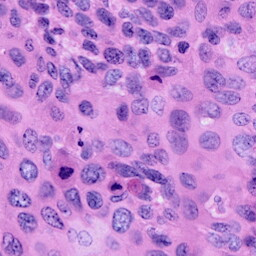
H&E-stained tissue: Cervix